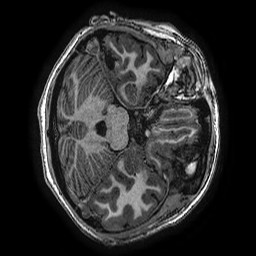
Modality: T1w
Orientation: axial
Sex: female
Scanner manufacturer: ge
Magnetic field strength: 3 T
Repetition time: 0.007644 s
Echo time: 0.003468 s